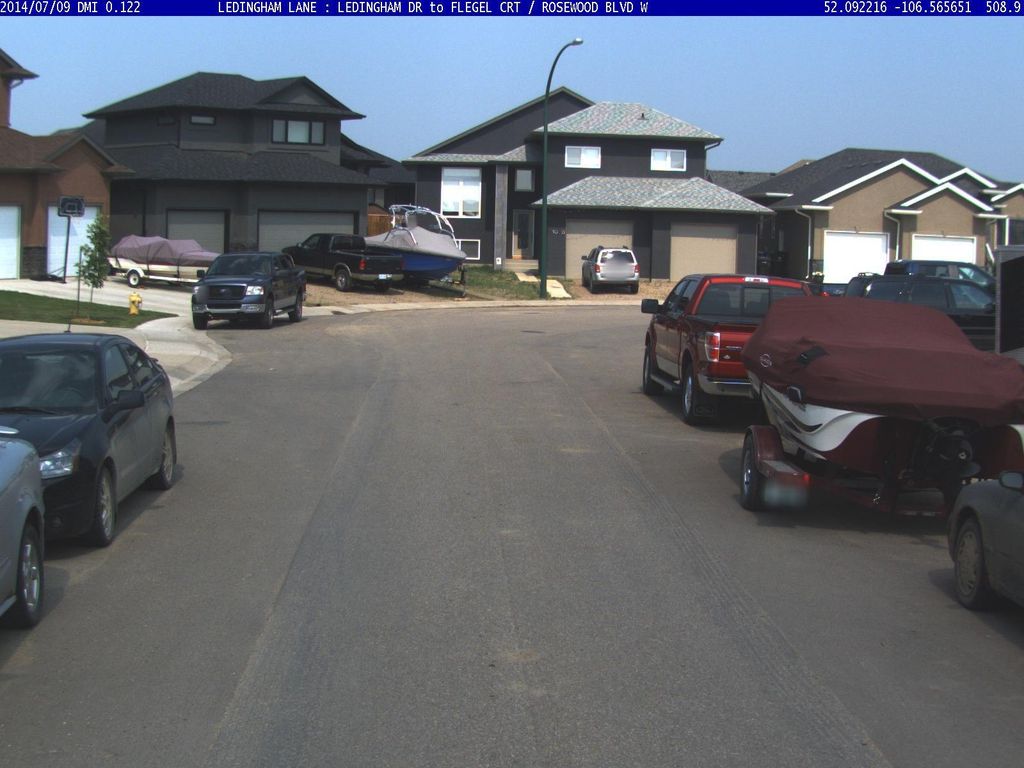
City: saskatoon